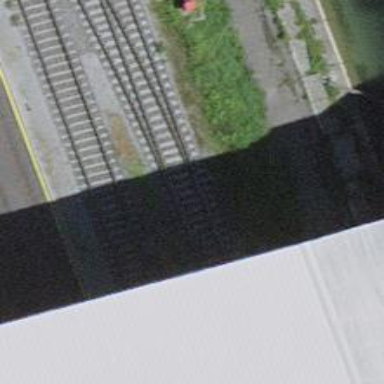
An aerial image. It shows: Railway switch.